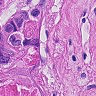
Metastatic tissue present: yes